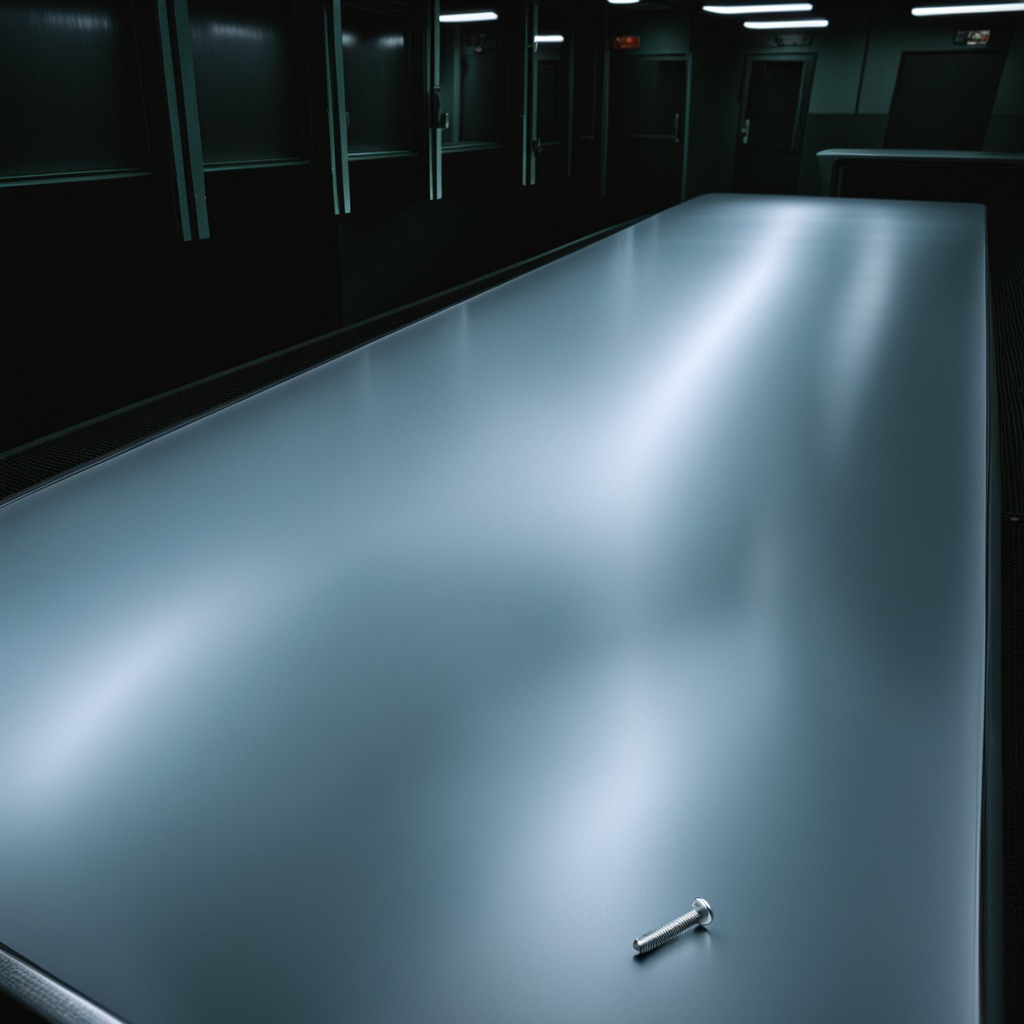
A metal screw lying on a clean empty table in a railway signal maintenance room lit by harsh overhead fluorescents.